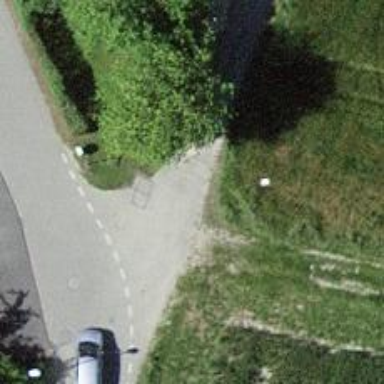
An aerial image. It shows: Bollard barrier.